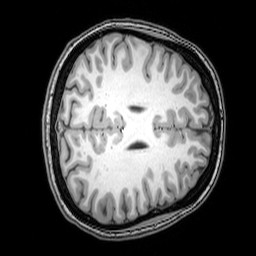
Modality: T1w
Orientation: axial
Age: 22
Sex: female
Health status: healthy
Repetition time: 0.081 s
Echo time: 0.037 s